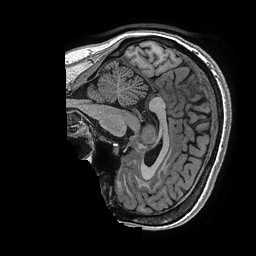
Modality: T1w
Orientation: sagittal
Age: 37
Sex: female
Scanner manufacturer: ge
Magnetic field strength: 3 T
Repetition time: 0.006952 s
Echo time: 0.00292 s